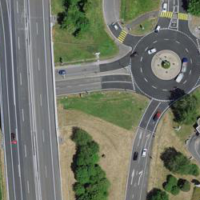
EUNIS habitat code: 57
Species observed at this site:
Melittis melissophyllum